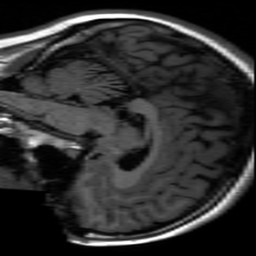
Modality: inplaneT1
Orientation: sagittal
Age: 21
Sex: female
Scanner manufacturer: ge
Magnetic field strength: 3 T
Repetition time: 2.499 s
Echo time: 0.02513 s